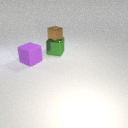
large purple rubber cube to the left of large green metal cube